Question: I'm trying to use adMob in my iOS app and I'm unable to build the project because I'm getting the errors you can see in the screenshot.

It seems it's being caused by a file with ".a" extension in the admob SDK.
I believe it is a library or something like that.
How can I fix it?
Thank you
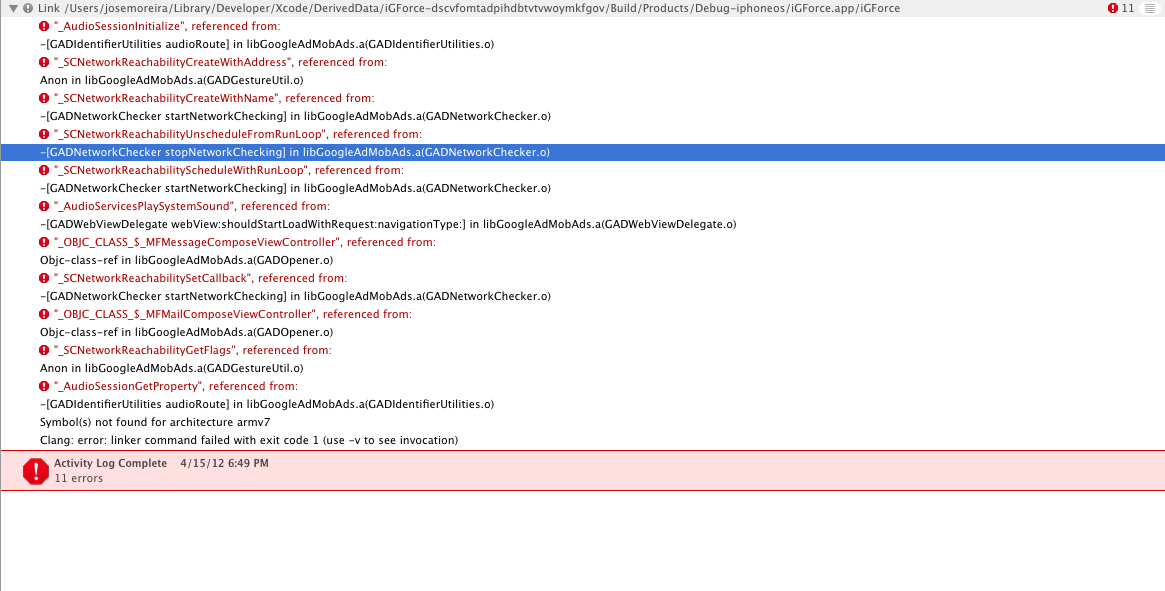
Answer: You need to add some frameworks to your project.
1. Click on the project in Xcode
2. Click on the target
3. Click on Build Phases
4. Click on Link Binary With Libraries
5. Click on the plus sign
6. Add SystemConfiguration.framework, MessageUI.framework, AudioToolbox.framework to your project